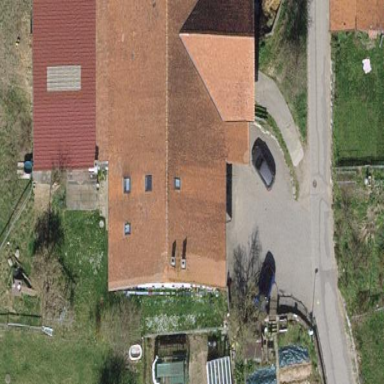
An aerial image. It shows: Simple house.